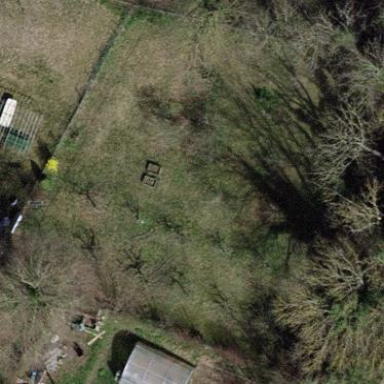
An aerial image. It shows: Orchard.